Question: I want to add font image to and UILabel. I added new TTF file to my resource folder which is . Added project info Fonts .
Now I want to set those images which are inside the .
Please find the below images

'''
[lbl_FontImage setFont:[UIFont fontWithName:@"fontello" size:30]];
'''
Unable to set those image to 'UILabel'. Need suggestion to resolve it.
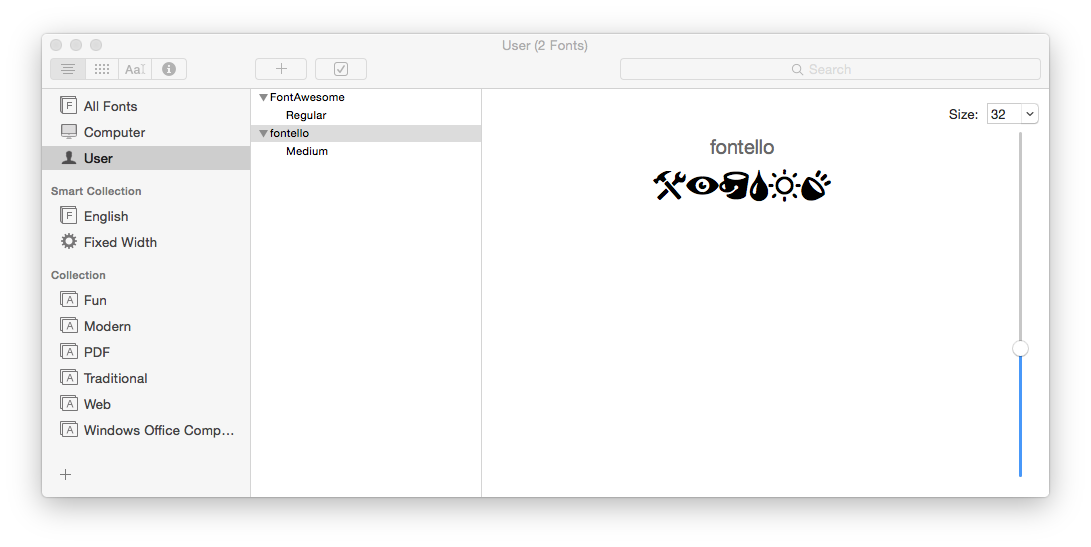
Answer: I'm assuming that you have verified the font is loaded and set onto the label. If not you need to log all of the fonts loaded in the system, check it's there and find the correct font name to pass to 'UIFont'.
You need to set the label text to a string containing the character you want. You generally need to know the character that the font is using, kind of like the location in the font file. Or, you can copy the character (from FontBook) directly into your code (though you might see a placeholder symbol in the code).
I'd say it's generally best not to copy and paste, but that's probably personal preference. Unicode is better to use. To get that you need a tool which will tell you the Unicode value of the character. Once you have that you can create the string and directly reference the character.